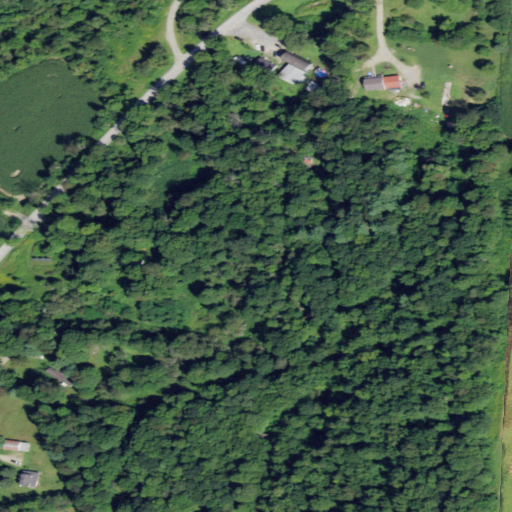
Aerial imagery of valley in Vermont named Shaftsbury Hollow containing woody wetlands, deciduous forest, pasture, mixed forest, open development, evergreen forest, medium intensity development, low intensity development, cultivated crops, and grassland